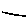
Label: line